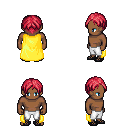
a pixel art fantasy rpg character, male body template, human, dark skin, yellow cape, white pants, ruby red parted hairstyle, ghillies, four views (front, back, left, right), 2x2 character sprite sheet, small pixel art, hard edges, no anti-aliasing